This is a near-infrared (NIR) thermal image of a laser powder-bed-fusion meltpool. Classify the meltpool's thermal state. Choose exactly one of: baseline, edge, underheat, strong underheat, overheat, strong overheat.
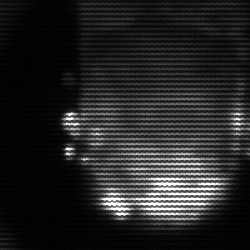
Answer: baseline